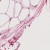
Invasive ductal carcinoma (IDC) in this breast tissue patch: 0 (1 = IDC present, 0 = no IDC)